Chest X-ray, AP view. Patient: 38 years old, sex M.
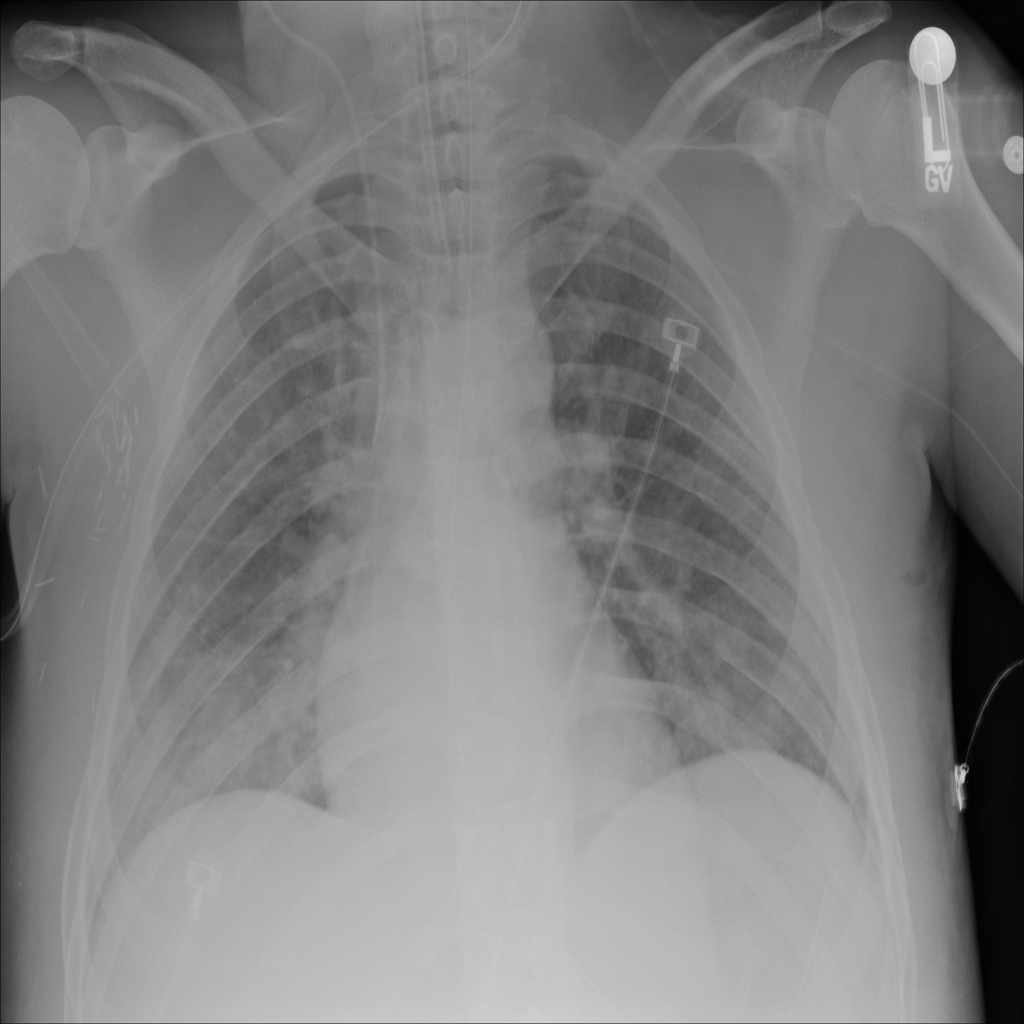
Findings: Consolidation